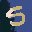
Label: 5